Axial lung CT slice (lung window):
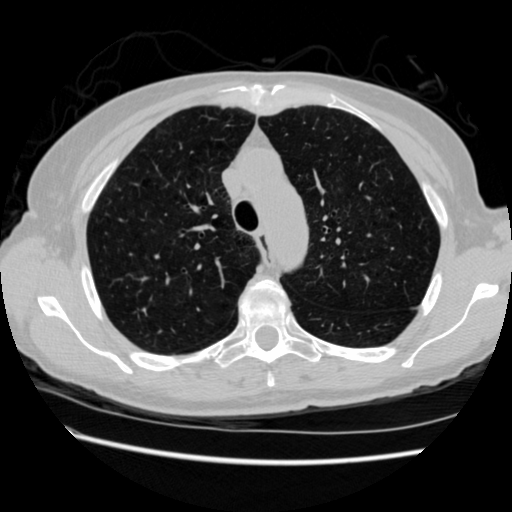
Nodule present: no